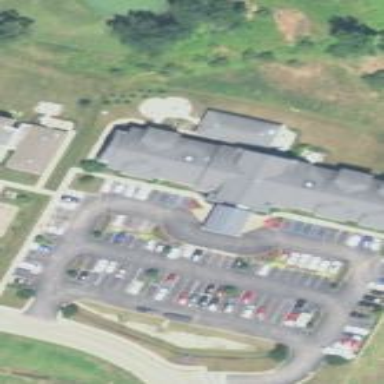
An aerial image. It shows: Hotel building.